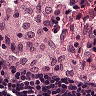
Metastatic tissue present: no